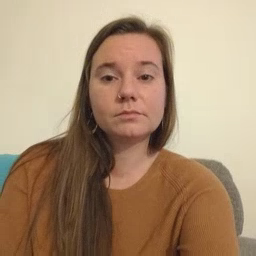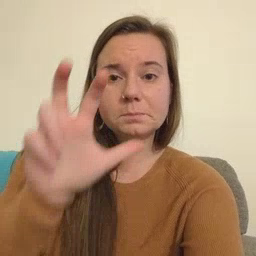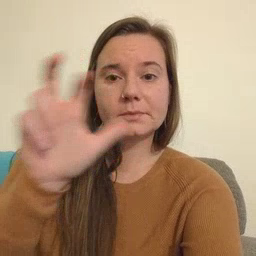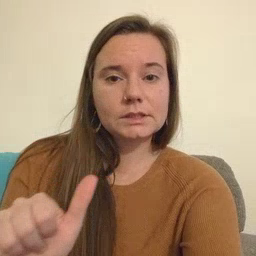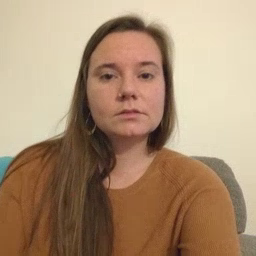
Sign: pizza